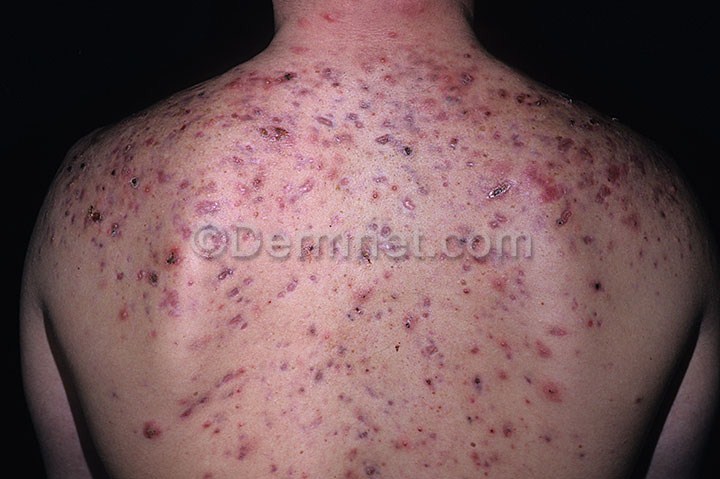
Disease: Acne and Rosacea Photos